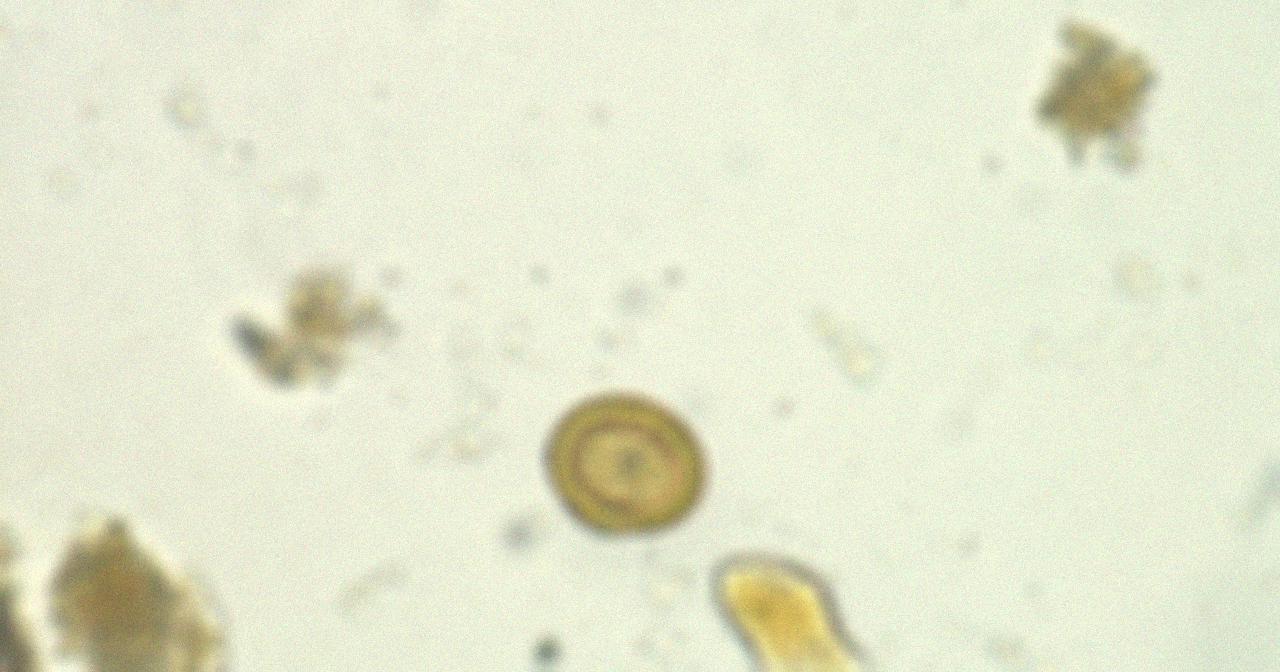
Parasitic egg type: Taenia spp. egg